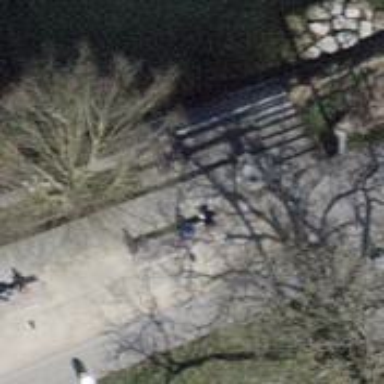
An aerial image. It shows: Brown bench.